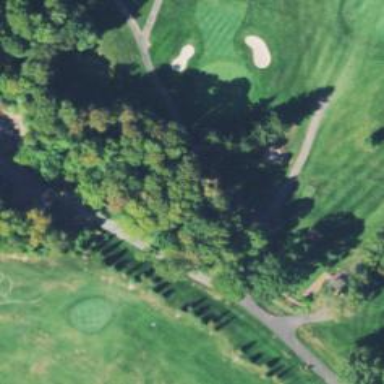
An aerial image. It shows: Service road designated as golf cart path.